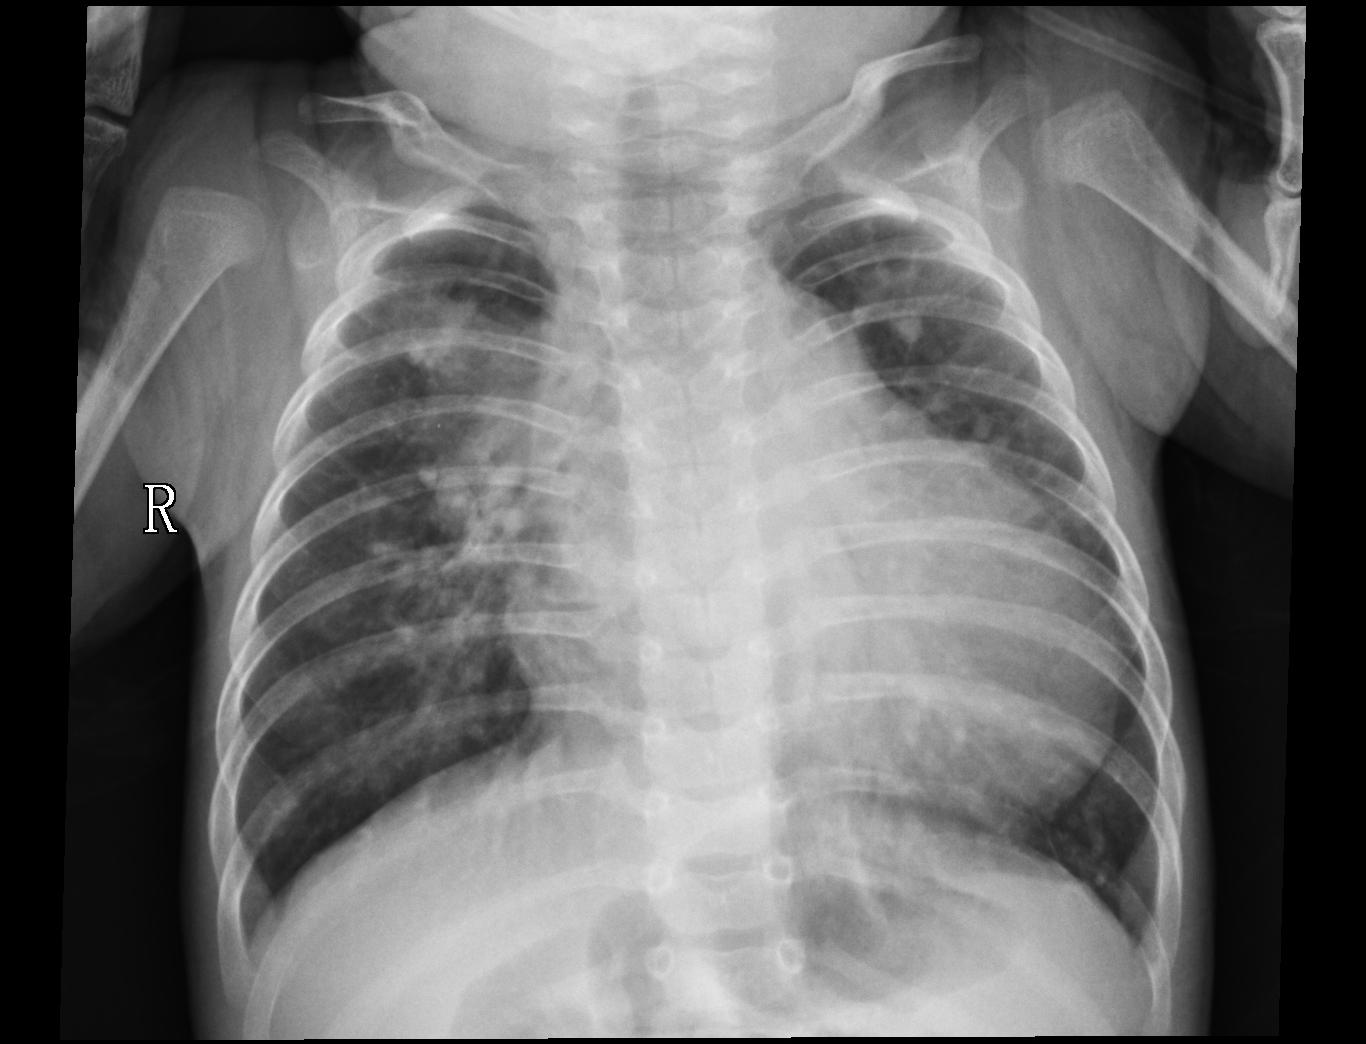
Diagnosis: PNEUMONIA